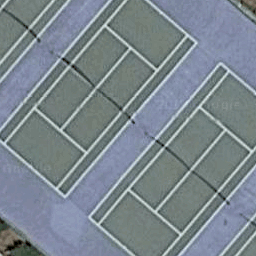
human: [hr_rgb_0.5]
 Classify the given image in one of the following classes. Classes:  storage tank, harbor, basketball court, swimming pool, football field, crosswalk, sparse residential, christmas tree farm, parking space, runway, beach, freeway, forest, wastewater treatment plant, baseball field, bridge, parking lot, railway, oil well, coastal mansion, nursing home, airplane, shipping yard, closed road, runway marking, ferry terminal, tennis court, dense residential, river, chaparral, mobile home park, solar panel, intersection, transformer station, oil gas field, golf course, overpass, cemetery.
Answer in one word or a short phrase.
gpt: tennis court